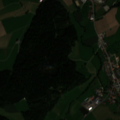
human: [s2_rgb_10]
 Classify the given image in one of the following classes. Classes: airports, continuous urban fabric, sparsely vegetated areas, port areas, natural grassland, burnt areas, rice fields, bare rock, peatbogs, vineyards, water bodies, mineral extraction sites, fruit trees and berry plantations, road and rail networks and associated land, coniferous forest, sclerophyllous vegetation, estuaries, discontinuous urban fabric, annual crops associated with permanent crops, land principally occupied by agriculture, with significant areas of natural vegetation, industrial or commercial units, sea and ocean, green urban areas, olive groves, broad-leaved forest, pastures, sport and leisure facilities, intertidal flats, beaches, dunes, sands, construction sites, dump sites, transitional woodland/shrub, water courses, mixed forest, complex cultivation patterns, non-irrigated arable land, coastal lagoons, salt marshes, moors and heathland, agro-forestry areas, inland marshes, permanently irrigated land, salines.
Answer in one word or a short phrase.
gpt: discontinuous urban fabric, complex cultivation patterns, mixed forest